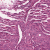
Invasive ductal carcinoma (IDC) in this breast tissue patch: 1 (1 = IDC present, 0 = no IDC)